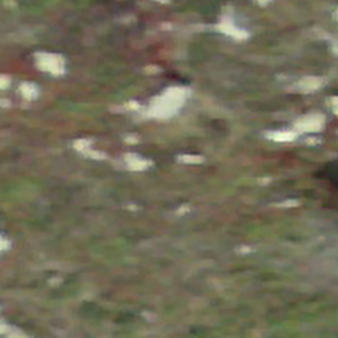
Label: other